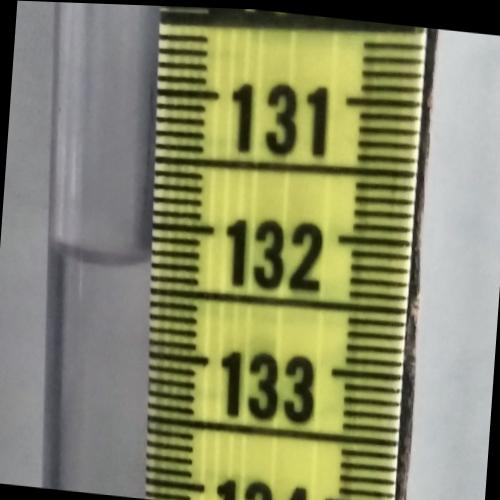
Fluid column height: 132.3 cm